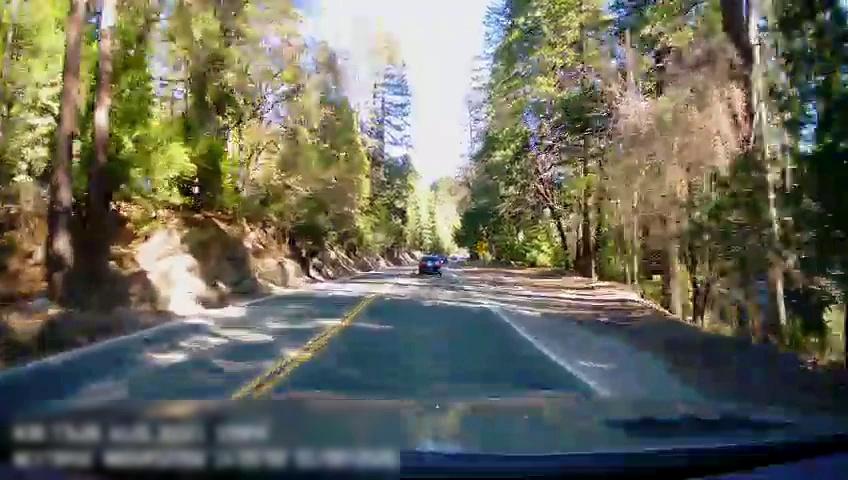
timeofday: Day
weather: Sunny
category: Drivable Space
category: Vehicles | Car
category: Lanes | Opposite Lane
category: Lanes | Opposite Lane
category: Lanes | Current Lane
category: Lanes | Current Lane
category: Traffic | Signs
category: Traffic | Signs